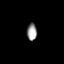
Tissue: lung
Cell type: Epithelial cells
Senescence score: 0.1917
Nuclear area (px): 169
Mean DAPI intensity: 151.272